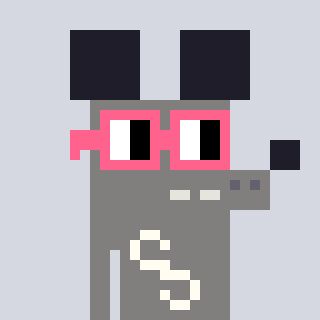
a pixel art character with square pink glasses, a mouse-shaped head and a bluegrey-colored body on a cool background